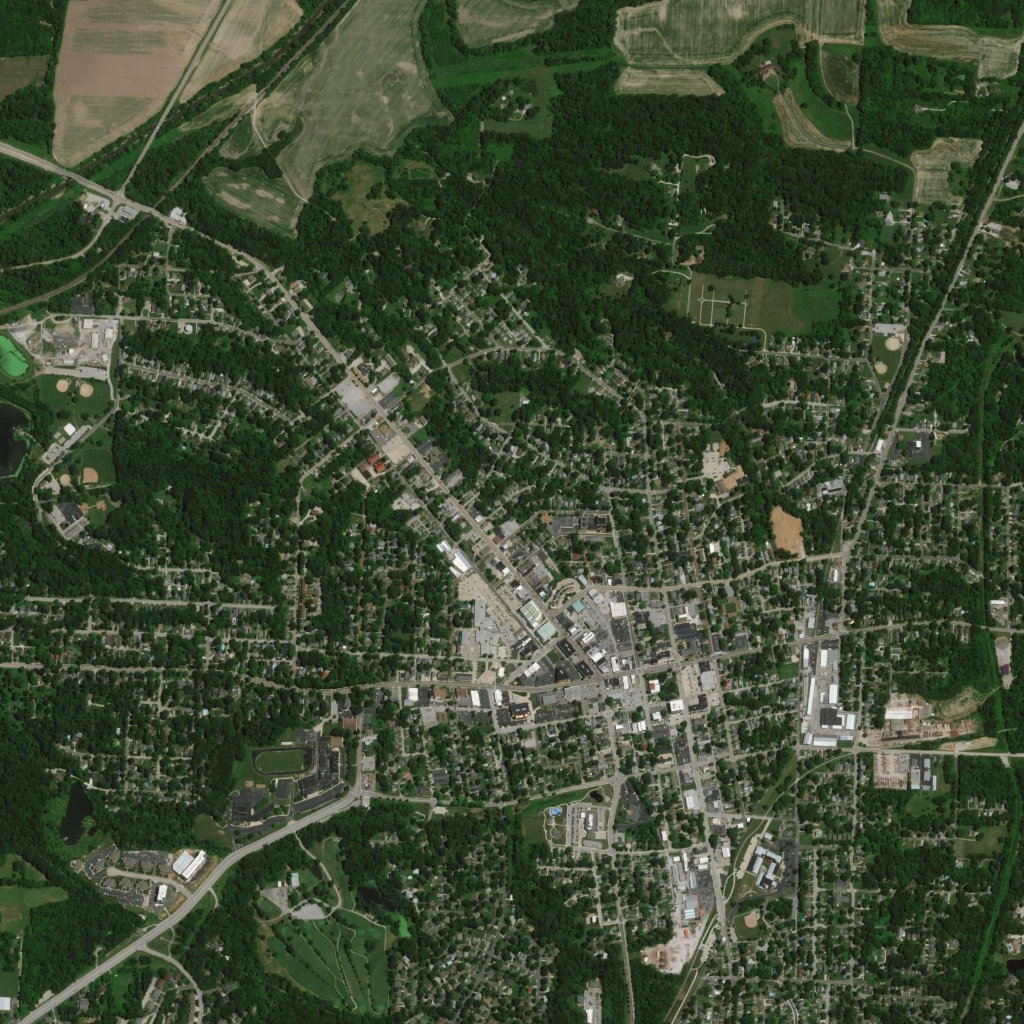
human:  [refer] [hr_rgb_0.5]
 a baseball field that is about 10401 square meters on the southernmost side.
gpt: <box>[[71, 88, 74, 92, 0]]</box>